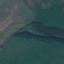
Land use / land cover class: Pasture